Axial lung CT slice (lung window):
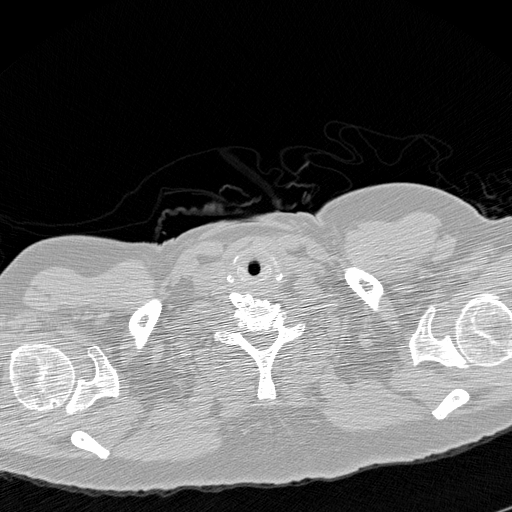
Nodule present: no